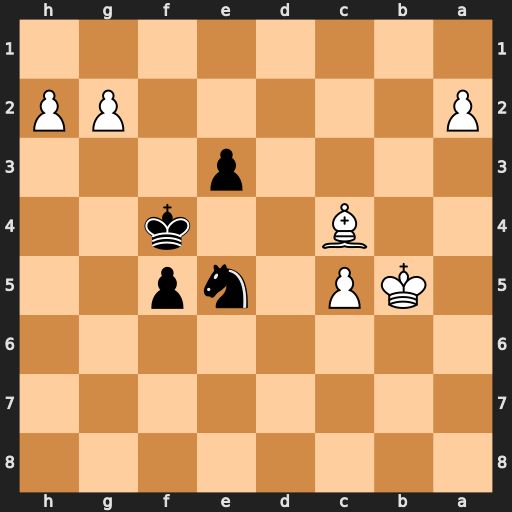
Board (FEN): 8/8/8/1KP1np2/2B2k2/4p3/P5PP/8
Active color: b
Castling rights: -
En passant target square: -
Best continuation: Nxc4 Kxc4 e2